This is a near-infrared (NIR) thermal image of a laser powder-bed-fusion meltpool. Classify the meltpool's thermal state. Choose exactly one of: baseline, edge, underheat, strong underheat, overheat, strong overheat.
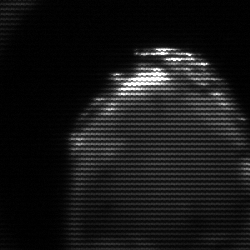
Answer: edge